Question: What is the value of this measurement?
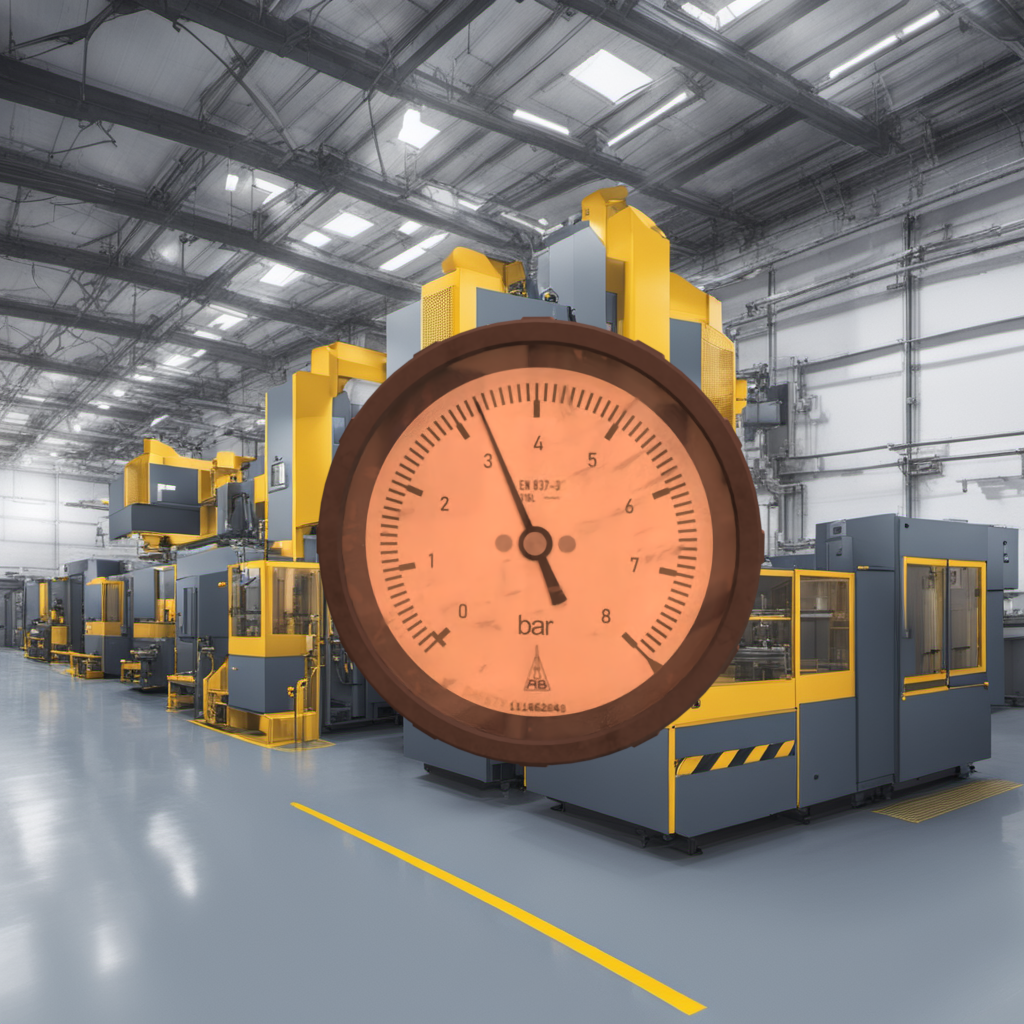
Answer: The result is 3.32
Question: What is the range of this measurement?
Answer: The range is from 0 to 8
Question: What is the minimum and maximum value of the measurement shown in the image?
Answer: The minimum value is 0 and the maximum value is 8